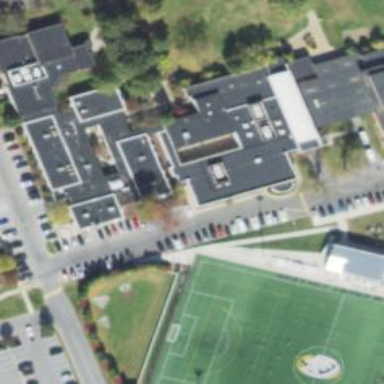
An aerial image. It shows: College building.